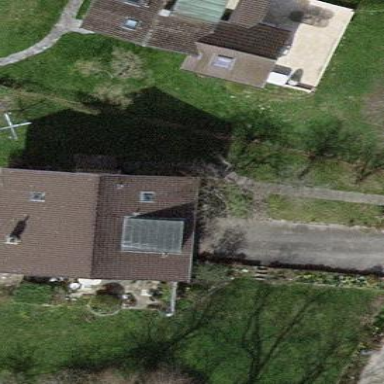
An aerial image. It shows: Simple house.